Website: apple-inc
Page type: payment
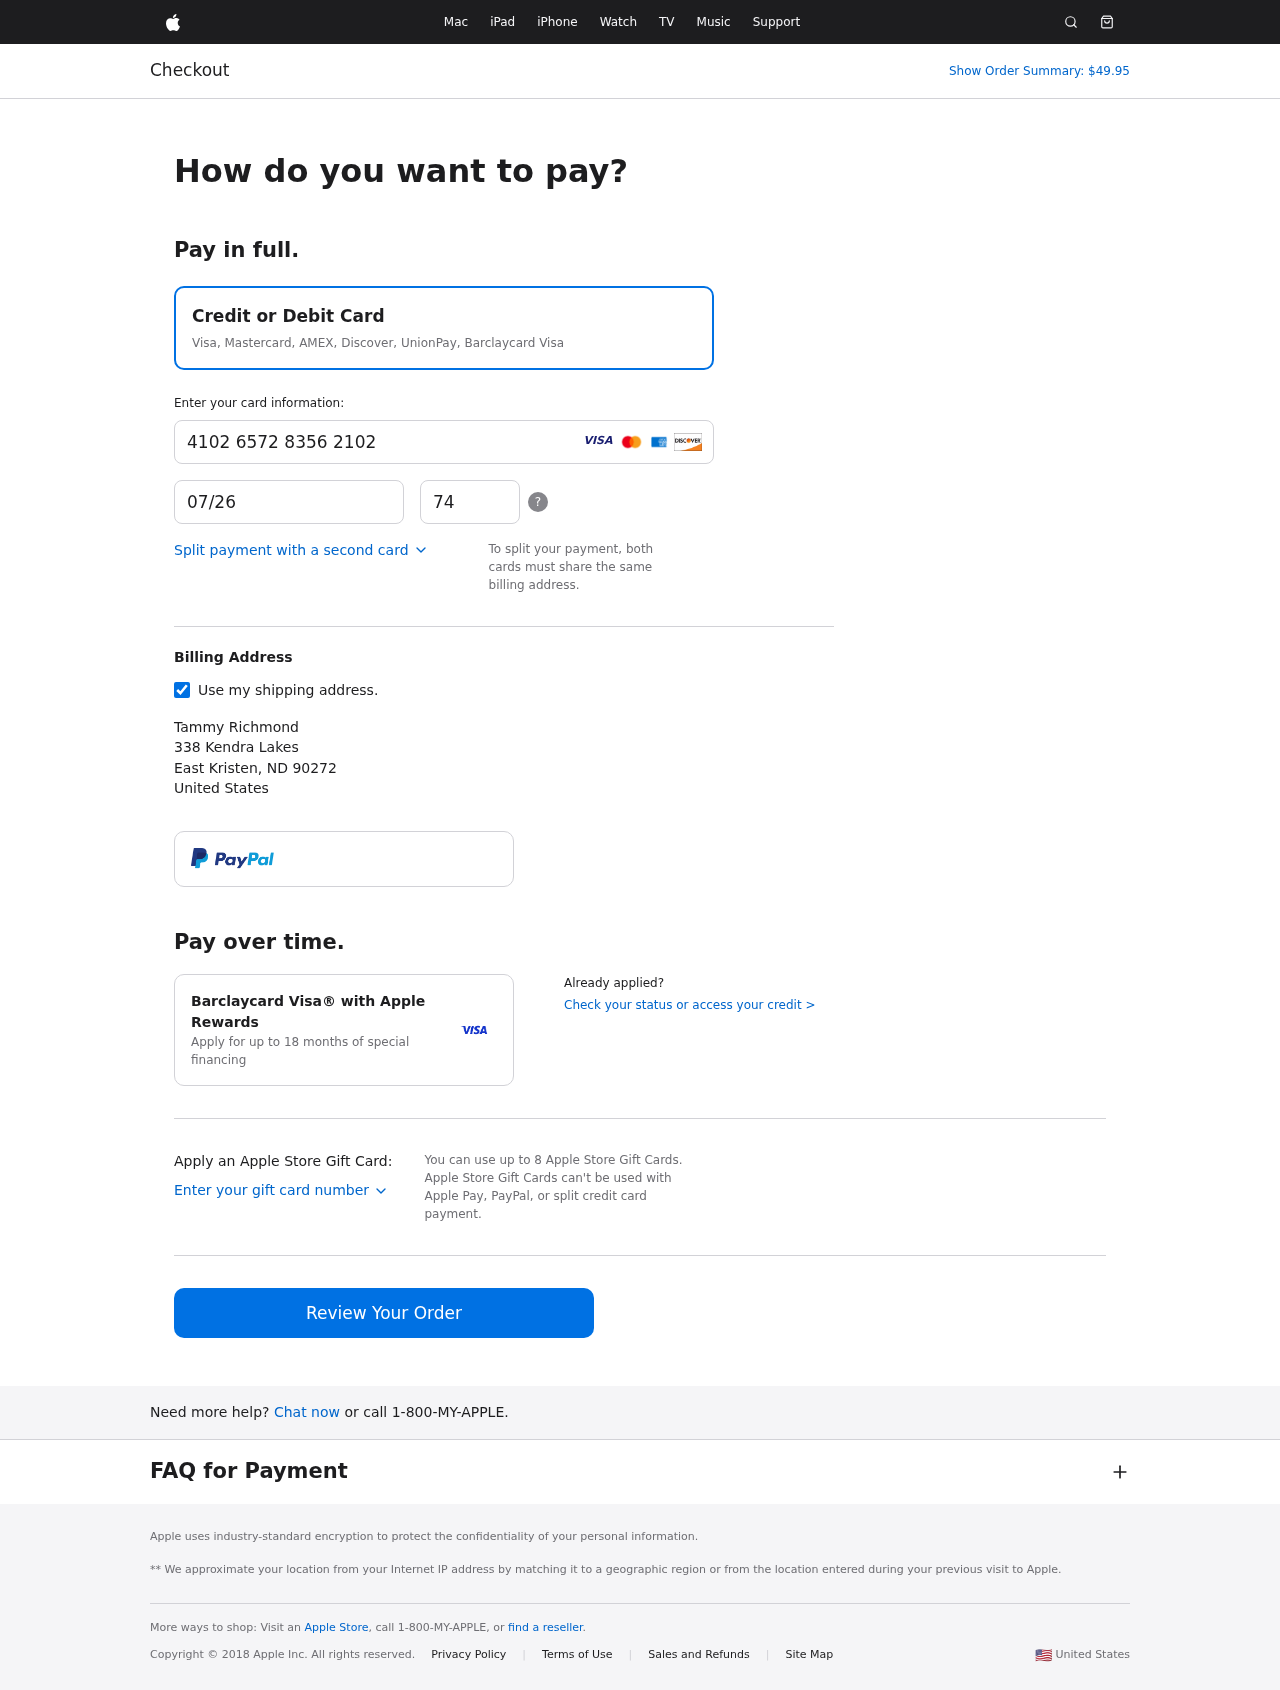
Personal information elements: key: PII_CARD_CVV
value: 743
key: PII_CARD_EXPIRY
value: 07/26
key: PII_CARD_NUMBER
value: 4102 6572 8356 2102
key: PII_CITY
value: East Kristen
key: PII_COUNTRY
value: United States
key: PII_FULLNAME
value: Tammy Richmond
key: PII_POSTCODE
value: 90272
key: PII_STATE_ABBR
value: ND
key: PII_STREET
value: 338 Kendra Lakes
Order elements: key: ORDER_TOTAL
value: Show Order Summary: $49.95